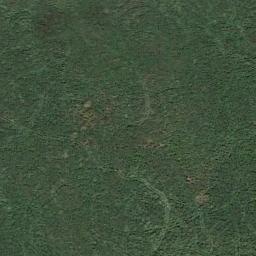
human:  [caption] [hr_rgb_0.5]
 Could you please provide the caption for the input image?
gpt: There is no grass in some parts of the meadow .

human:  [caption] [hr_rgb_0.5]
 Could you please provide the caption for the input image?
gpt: A large lush green meadow covered with green grass .

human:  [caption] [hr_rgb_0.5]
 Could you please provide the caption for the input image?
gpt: The entire image is dominated by grass .

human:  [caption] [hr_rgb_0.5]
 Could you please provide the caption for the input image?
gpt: This meadow has different sparsity in different places  .

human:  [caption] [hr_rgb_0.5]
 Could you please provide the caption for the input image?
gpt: A dense meadow with many green grass .